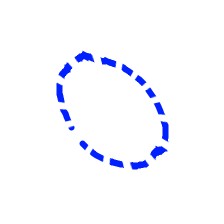
Shape: circle